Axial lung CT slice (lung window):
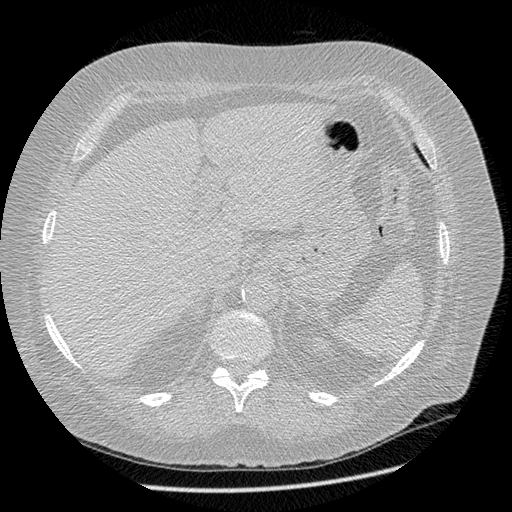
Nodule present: no